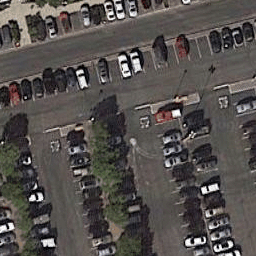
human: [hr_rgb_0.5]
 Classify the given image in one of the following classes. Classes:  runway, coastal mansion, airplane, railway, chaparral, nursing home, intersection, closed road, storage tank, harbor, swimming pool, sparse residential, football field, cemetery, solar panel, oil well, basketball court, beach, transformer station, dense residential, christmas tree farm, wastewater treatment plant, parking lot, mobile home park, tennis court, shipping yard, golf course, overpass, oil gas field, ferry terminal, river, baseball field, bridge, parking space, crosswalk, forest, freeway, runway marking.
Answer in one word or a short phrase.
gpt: parking lot